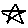
Label: star